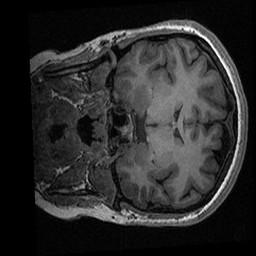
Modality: T1w
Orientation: coronal
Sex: female
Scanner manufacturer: ge
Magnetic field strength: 3 T
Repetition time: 0.0064 s
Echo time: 0.00281 s